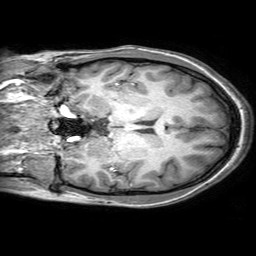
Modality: T1w
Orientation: coronal
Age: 19
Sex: female
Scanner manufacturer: philips
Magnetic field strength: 3 T